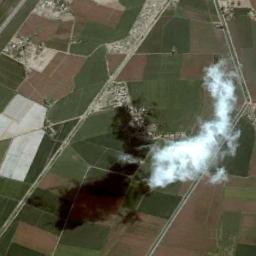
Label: cloud